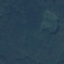
Land use / land cover class: Forest